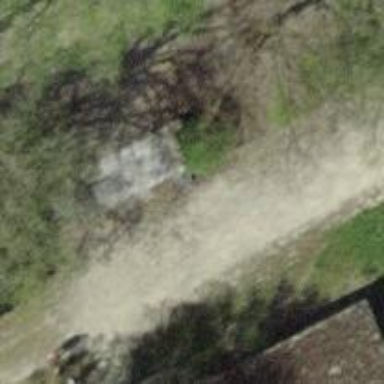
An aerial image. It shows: Road with steps.